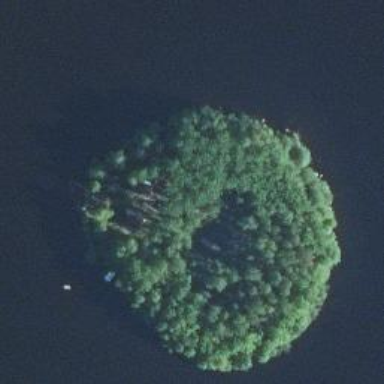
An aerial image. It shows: Islet.